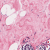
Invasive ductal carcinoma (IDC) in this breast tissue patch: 0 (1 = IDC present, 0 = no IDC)